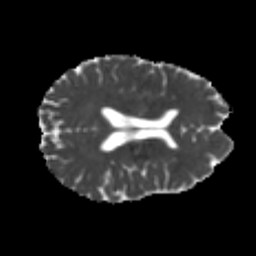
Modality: MD
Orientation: axial
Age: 23
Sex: female
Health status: healthy
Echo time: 0.074 s